Interaction volume radius: 10 \u00c5
Interaction volume height: 40 \u00c5
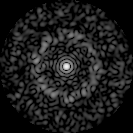
Disorder parameter: 0.8251